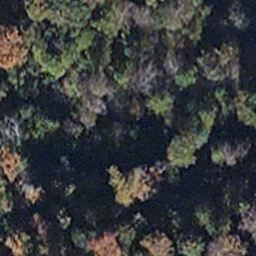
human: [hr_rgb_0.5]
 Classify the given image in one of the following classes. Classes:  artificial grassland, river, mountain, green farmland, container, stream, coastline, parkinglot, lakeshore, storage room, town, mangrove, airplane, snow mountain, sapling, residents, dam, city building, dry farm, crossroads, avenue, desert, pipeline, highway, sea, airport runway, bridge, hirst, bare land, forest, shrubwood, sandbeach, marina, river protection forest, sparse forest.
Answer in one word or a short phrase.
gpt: mangrove